Question: Here is a screenshot of my tablet application (not using fragments for now):

So as you can see, there is a little menu on the left with icon for each one of my activities.
Currently, these icons launches new activities, but I would like them to launch fragmentactivity in the frame on the right, so everything would be in the same pannel.
But after reading carefully posts and docs about fragments, I can only see that fragments are displayed at the same time:
from here: <URL>
'''
<LinearLayout xmlns:android="http://schemas.android.com/apk/res/android"
android:orientation="horizontal"
android:layout_width="match_parent"
android:layout_height="match_parent">
<fragment class="com.example.android.apis.app.TitlesFragment"
android:id="@+id/titles" android:layout_weight="1"
android:layout_width="0px"
android:layout_height="match_parent" />
<FrameLayout android:id="@+id/details" android:layout_weight="1"
android:layout_width="0px"
android:layout_height="match_parent" />
</LinearLayout>
'''
So, in order to display different fragments in the same place, what should I do?
I guess that playing on View=gone is the worst idea I can have, isn't it?
Thank a lot for any help.
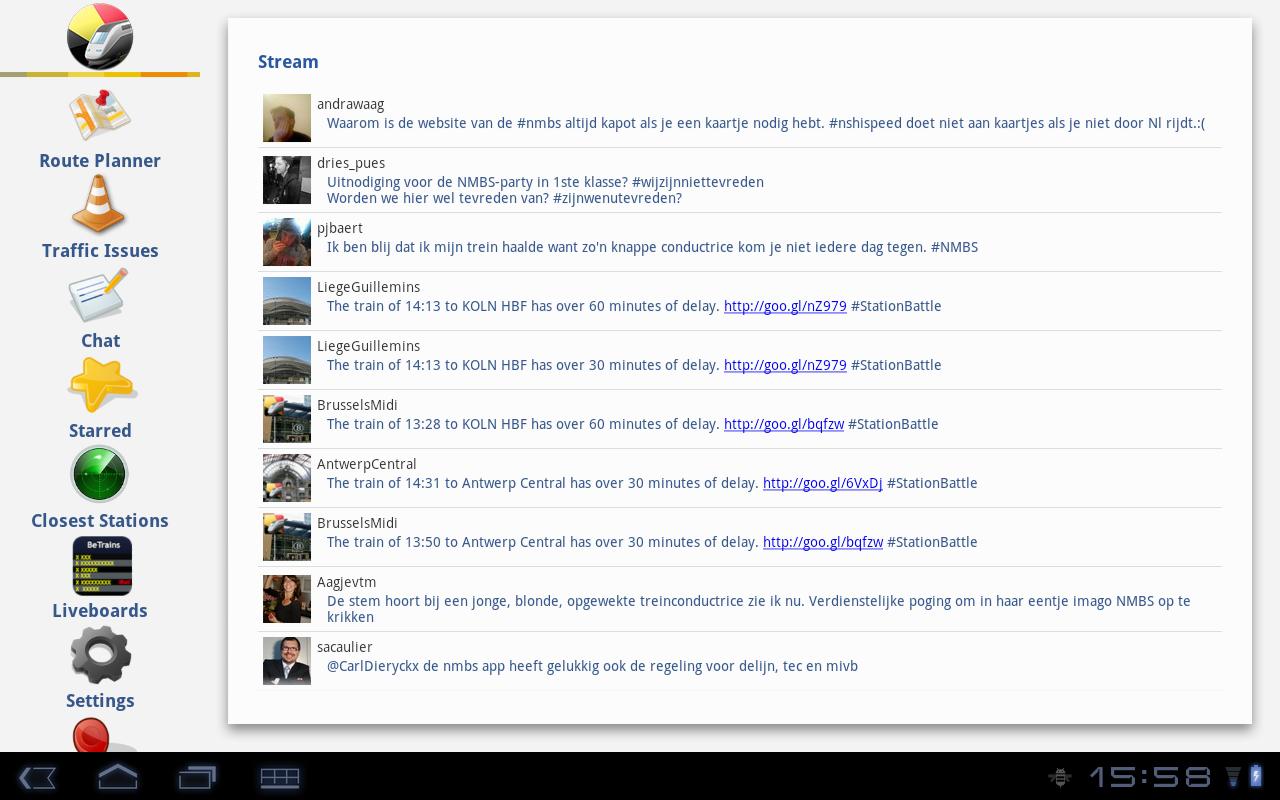
Answer: You have to migrate your activities to fragments. You will then have, for example, a 'RoutePlanner' fragment, a 'TrafficIssues' fragment, etc. When one of the icons is pressed, you will use the 'FragmentManager' to replace the details 'FrameLayout' with the corresponding fragment.